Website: macys
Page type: billing-address
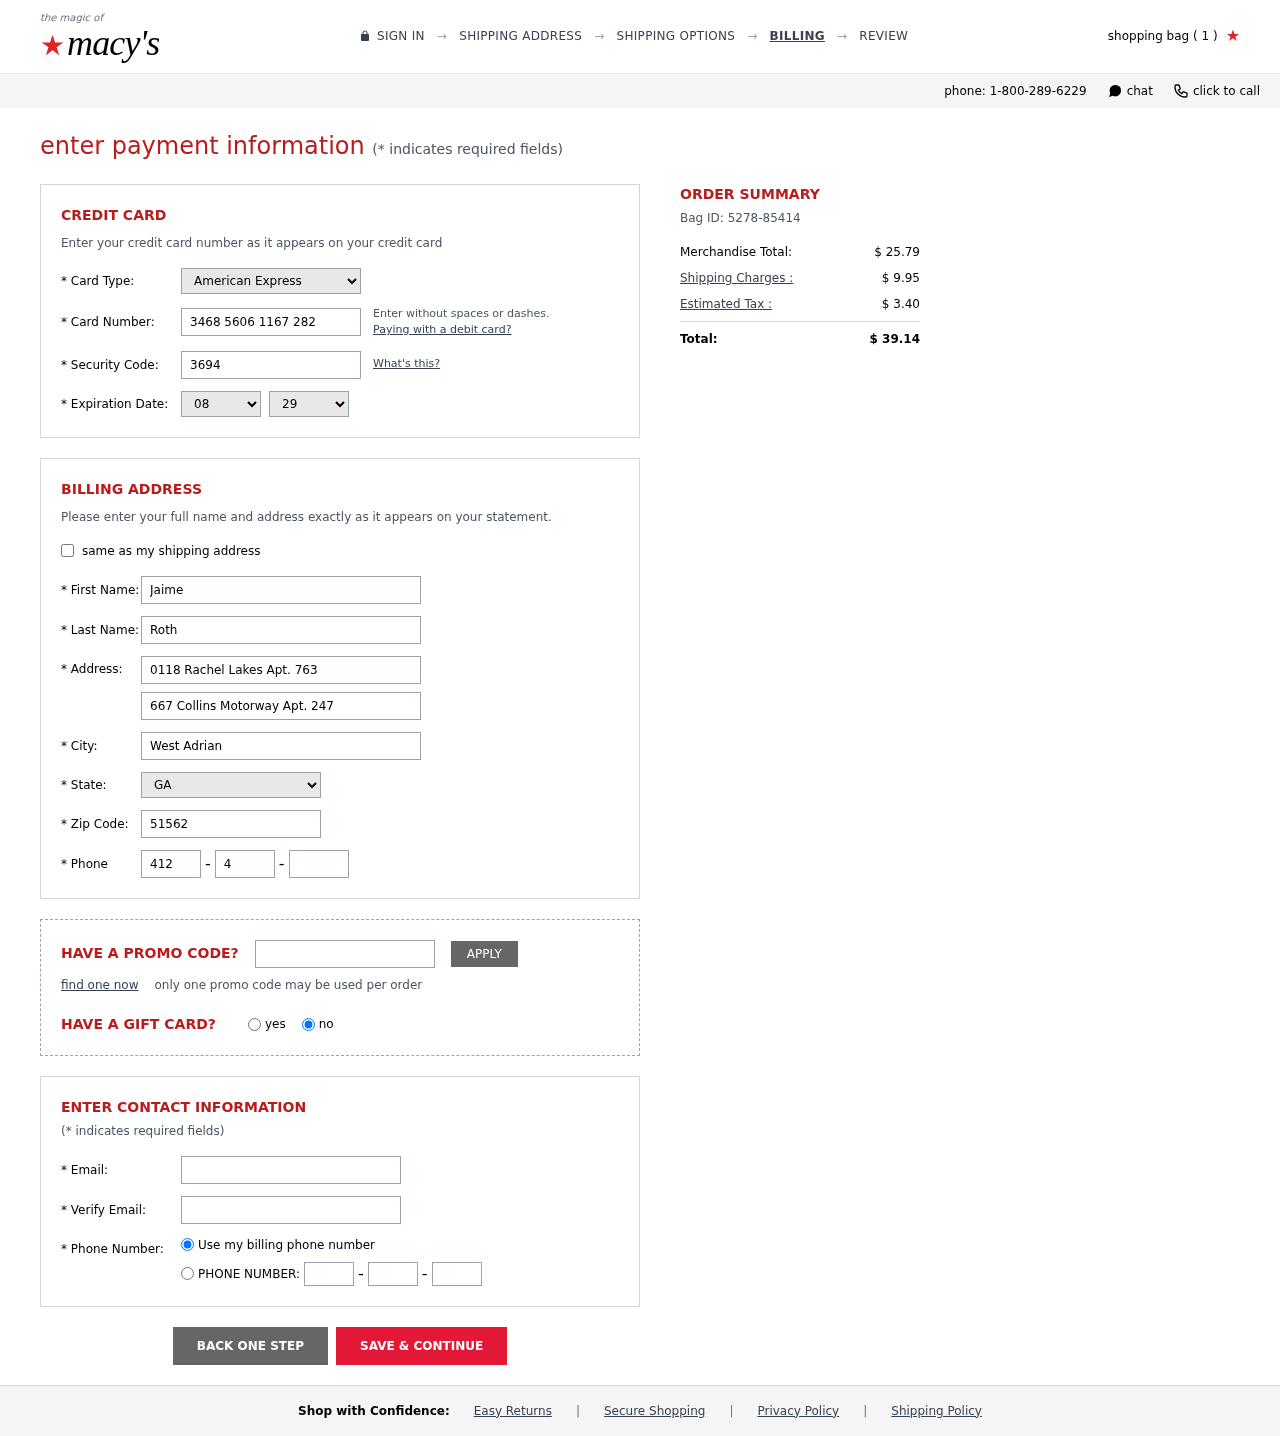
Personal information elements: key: PII_CARD_CVV
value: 3694
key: PII_CARD_EXPIRY_MONTH
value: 08
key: PII_CARD_EXPIRY_YEAR
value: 29
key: PII_CARD_NUMBER
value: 3468 5606 1167 282
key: PII_CARD_TYPE
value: American Express
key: PII_CITY
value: West Adrian
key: PII_EMAIL
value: jaime.roth@hotmail.com
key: PII_FIRSTNAME
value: Jaime
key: PII_LASTNAME
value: Roth
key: PII_PHONE_AREA
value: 412
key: PII_PHONE_PREFIX
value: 419
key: PII_PHONE_SUFFIX
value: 7193
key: PII_POSTCODE
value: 51562
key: PII_STATE_ABBR
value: GA
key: PII_STREET
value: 0118 Rachel Lakes Apt. 763
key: PII_STREET2
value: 667 Collins Motorway Apt. 247
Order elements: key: ORDER_NUM_ITEMS
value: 1
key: ORDER_ID
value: Bag ID: 5278-85414
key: ORDER_SUBTOTAL
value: $ 25.79
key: ORDER_SHIPPING_COST
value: $ 9.95
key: ORDER_TAX
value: $ 3.40
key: ORDER_TOTAL
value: $ 39.14